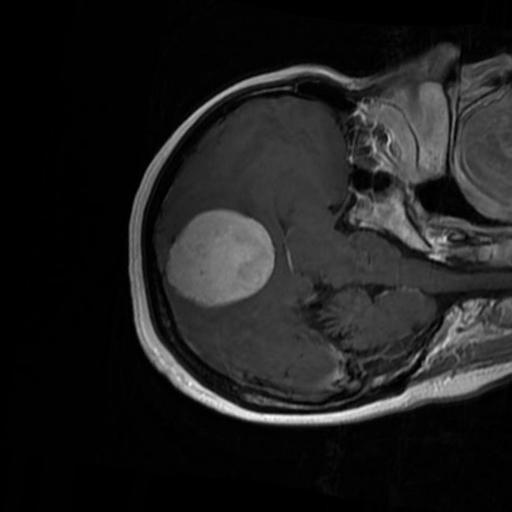
Label: brain_menin